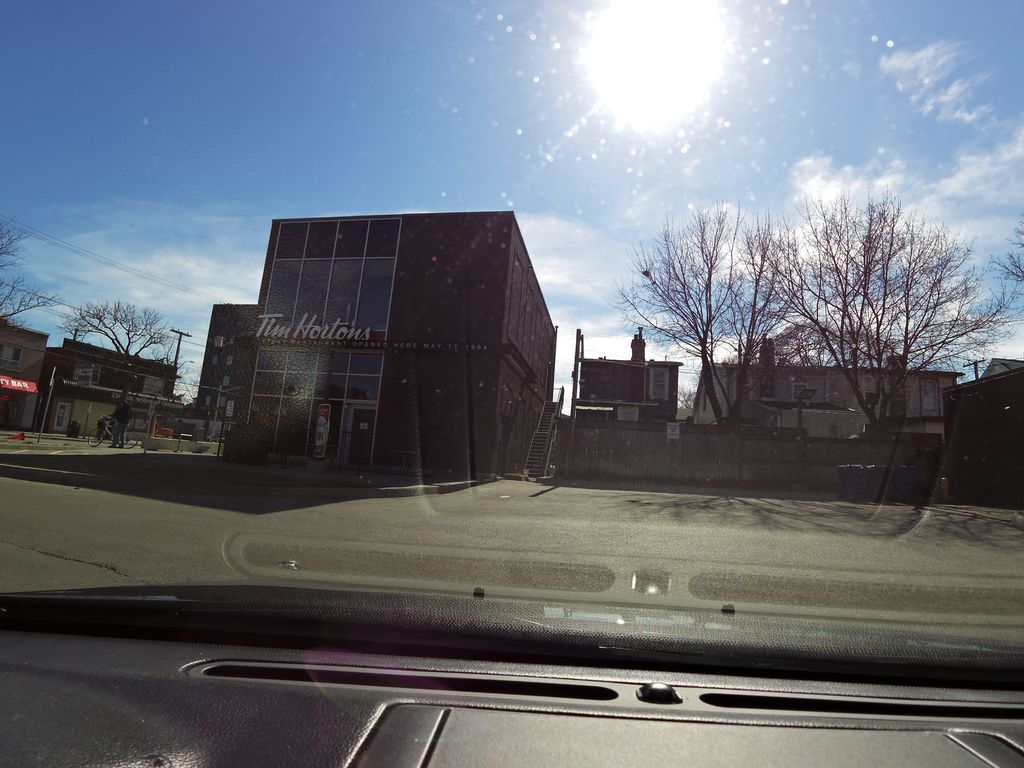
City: hamilton